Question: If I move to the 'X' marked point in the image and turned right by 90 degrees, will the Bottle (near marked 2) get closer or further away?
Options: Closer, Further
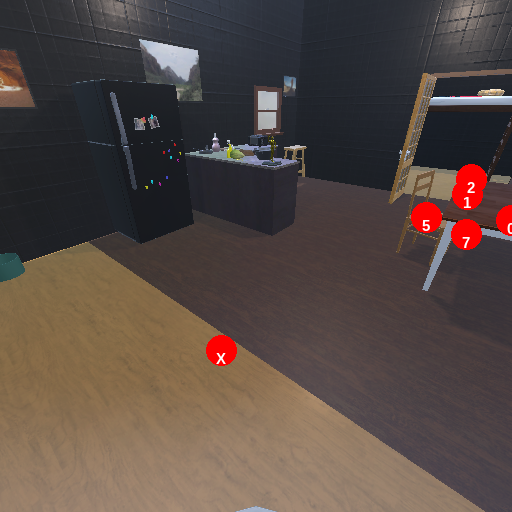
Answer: Closer